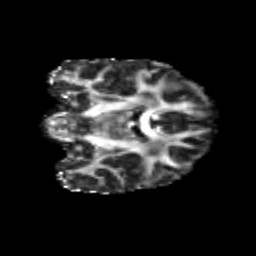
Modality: FA
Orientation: coronal
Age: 25
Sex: male
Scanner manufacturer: siemens
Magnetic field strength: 3 T
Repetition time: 3.5 s
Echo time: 0.113 s